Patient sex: M
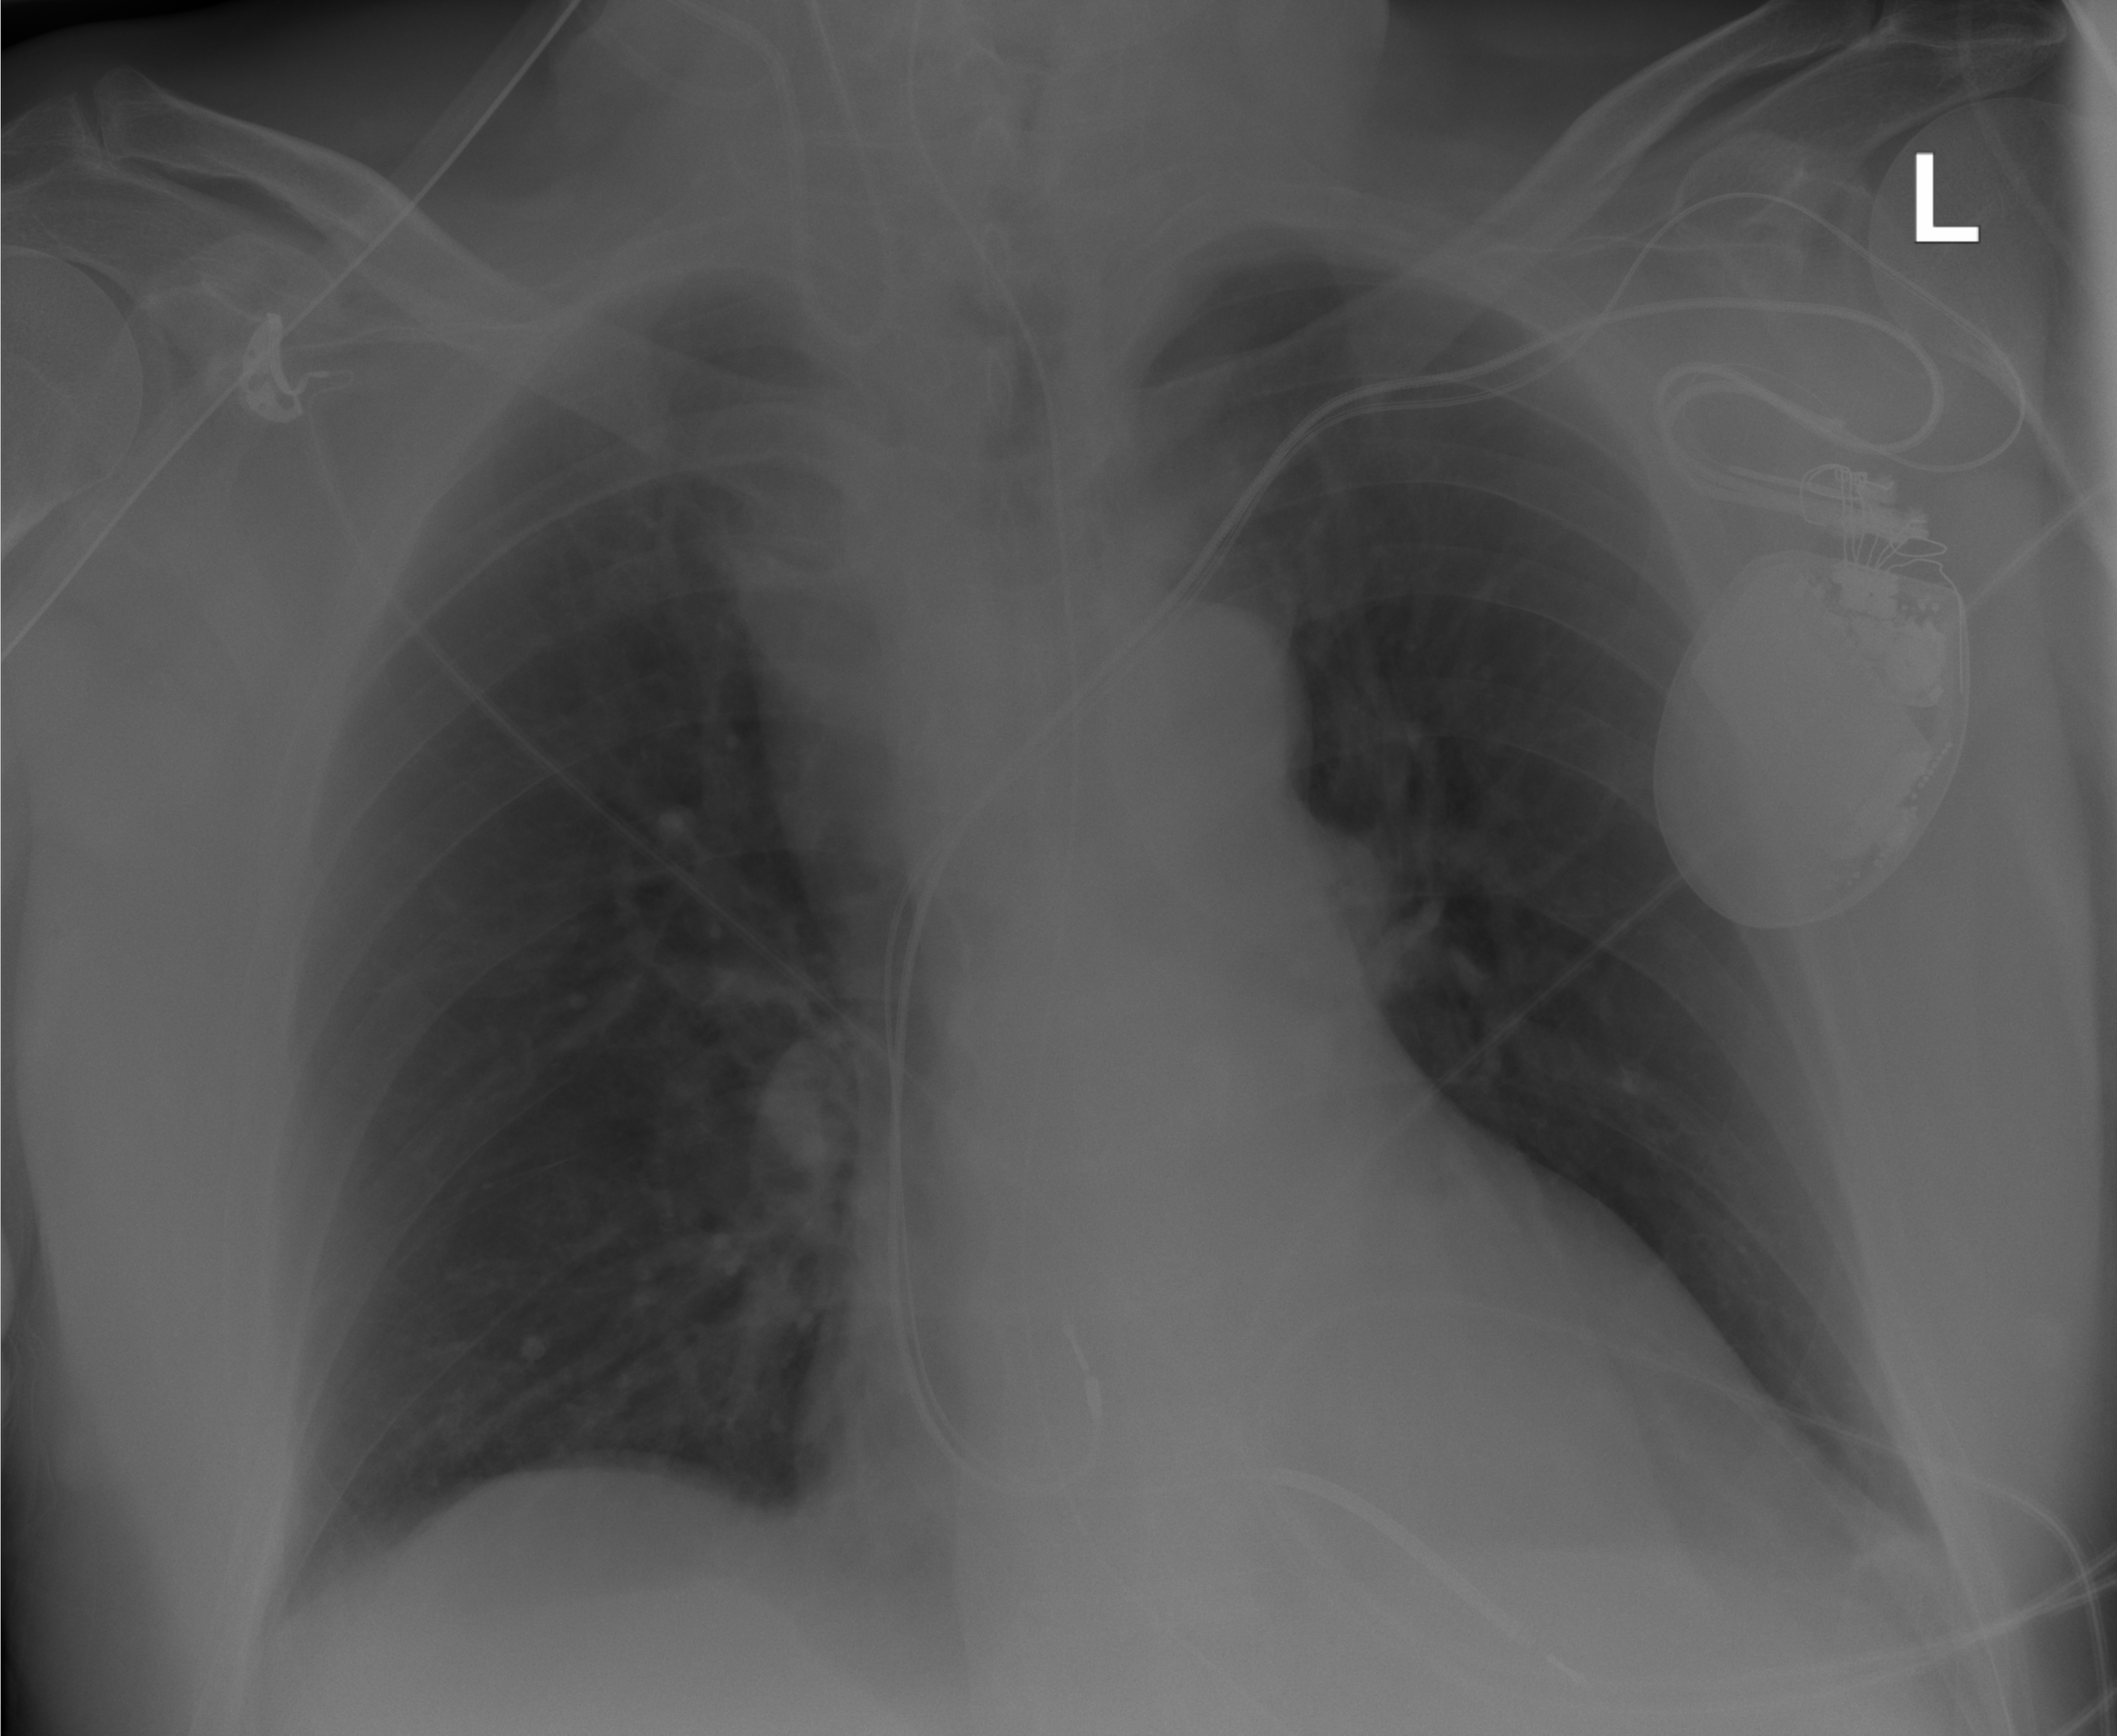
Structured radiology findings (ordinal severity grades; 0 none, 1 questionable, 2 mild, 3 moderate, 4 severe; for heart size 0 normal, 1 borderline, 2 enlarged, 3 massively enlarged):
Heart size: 0
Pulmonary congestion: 0
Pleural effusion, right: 0
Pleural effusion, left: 0
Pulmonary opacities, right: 0
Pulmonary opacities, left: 0
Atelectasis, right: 0
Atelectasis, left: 0